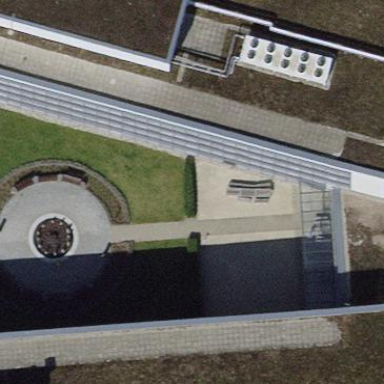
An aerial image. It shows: Office building.